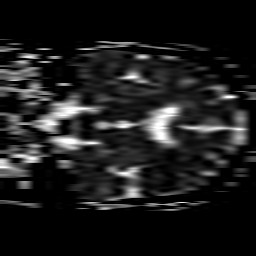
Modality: ADC
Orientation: coronal
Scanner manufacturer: philips
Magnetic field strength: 1.5 T
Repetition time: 3.122 s
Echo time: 0.06163 s